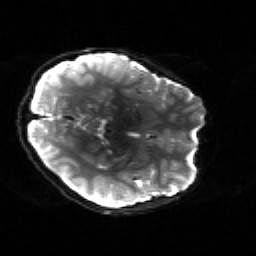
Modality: sbref
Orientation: axial
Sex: male
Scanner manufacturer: siemens
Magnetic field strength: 3 T
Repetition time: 5 s
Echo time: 0.071 s